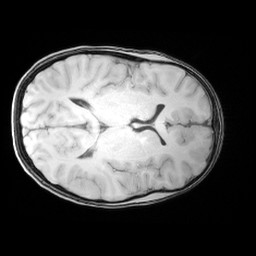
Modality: MP2RAGE
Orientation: axial
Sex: female
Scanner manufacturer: siemens
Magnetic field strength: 3 T
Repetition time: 5 s
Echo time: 0.00368 s